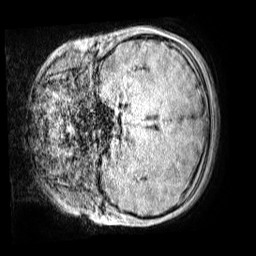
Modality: MP2RAGE
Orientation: coronal
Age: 10
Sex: female
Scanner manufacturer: siemens
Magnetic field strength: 3 T
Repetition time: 4 s
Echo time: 0.00299 s